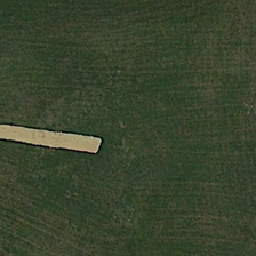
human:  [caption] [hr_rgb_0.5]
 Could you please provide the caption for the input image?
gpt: A rectangular thing is in a piece of green meadow.

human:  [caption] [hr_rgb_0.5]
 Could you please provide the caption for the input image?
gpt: a rectangular thing is in a piece of green lawn.

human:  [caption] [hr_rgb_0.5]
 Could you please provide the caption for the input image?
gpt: A rectangle on a green grass.

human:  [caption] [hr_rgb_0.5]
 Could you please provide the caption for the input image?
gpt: The rectangle is in a green meadow.

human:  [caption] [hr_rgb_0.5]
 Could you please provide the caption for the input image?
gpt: a rectangular thing is in a piece of green lawn.